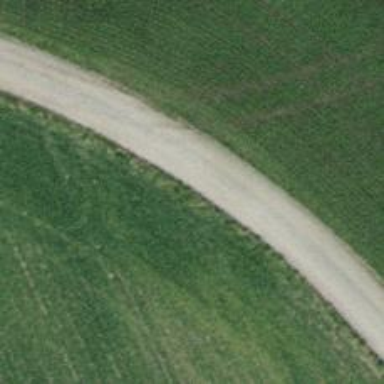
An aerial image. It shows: Track with compacted grade 2 surface.